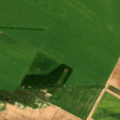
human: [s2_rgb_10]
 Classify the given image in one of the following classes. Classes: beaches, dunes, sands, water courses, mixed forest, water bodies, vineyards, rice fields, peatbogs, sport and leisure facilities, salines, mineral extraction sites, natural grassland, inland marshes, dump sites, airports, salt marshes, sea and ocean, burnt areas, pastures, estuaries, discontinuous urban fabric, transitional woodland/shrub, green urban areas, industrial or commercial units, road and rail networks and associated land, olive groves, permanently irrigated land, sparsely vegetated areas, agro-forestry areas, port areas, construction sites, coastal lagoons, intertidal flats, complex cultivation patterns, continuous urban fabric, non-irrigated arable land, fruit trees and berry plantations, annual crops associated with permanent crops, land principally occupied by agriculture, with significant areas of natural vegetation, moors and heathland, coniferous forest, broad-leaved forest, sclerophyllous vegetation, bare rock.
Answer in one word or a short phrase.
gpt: non-irrigated arable land